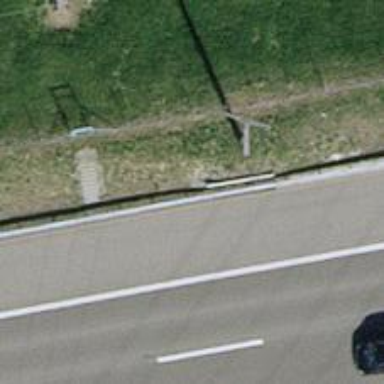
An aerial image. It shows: Concrete power pole.